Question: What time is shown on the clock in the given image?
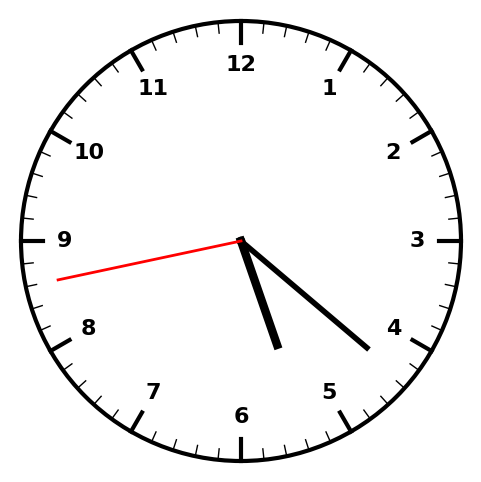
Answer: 05:21:43